This continuous-wavelet-transform scalogram was computed from a bearing vibration snapshot. What is the most likely bearing condition (normal, inner_race, outer_race, ball)?
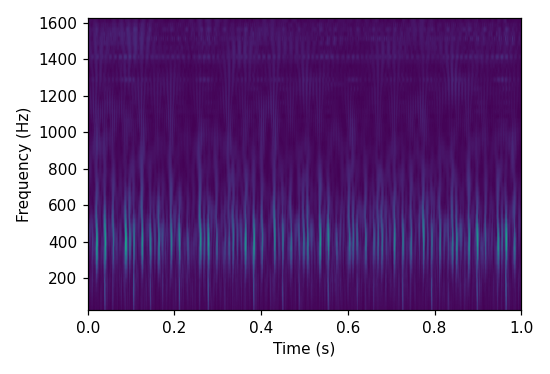
Answer: outer_race